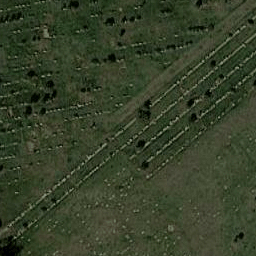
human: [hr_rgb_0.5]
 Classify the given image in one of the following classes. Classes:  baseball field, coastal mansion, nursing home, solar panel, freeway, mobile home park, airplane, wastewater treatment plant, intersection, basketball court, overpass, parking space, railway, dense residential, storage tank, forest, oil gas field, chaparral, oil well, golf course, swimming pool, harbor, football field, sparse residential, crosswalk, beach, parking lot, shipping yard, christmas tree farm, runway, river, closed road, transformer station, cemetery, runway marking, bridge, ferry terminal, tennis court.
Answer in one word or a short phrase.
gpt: cemetery